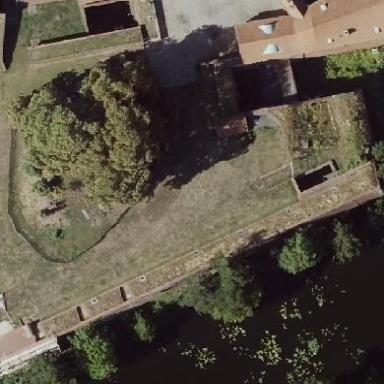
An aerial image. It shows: Bastion-style building.